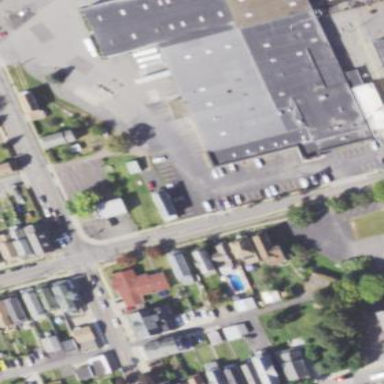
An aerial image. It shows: Building housing car repair shop.